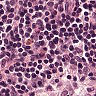
Metastatic tissue present: no